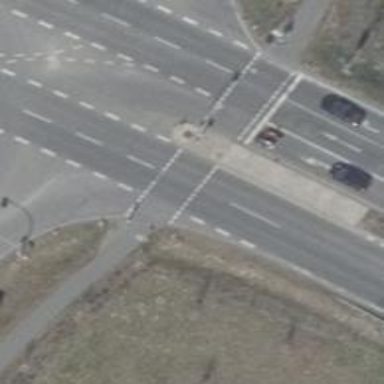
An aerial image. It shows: Crossing with traffic signals.